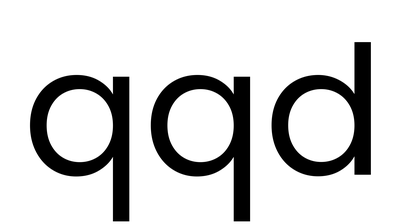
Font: Poppins-Regular